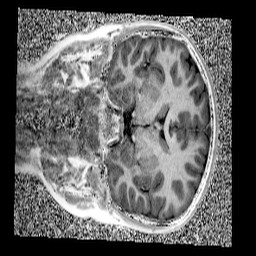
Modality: UNIT1
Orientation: coronal
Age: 10
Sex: male
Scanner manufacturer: siemens
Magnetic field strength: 3 T
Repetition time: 4 s
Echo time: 0.00299 s